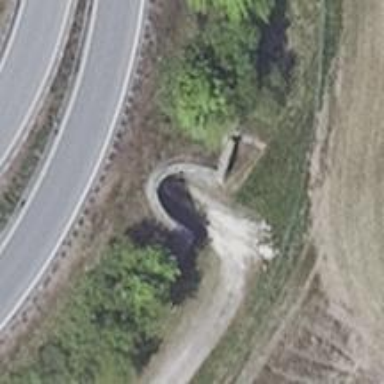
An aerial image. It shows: Tunnel along track.